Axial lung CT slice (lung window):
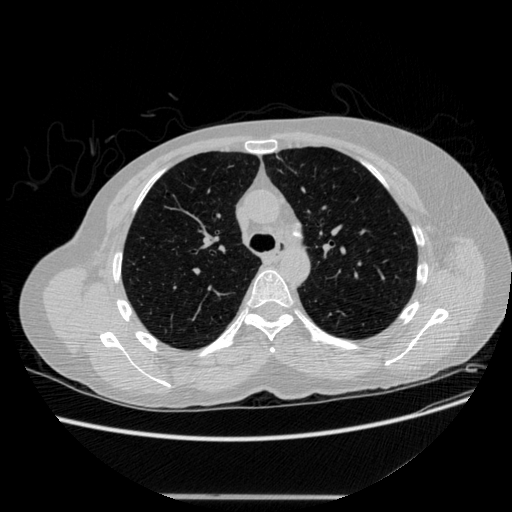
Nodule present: no